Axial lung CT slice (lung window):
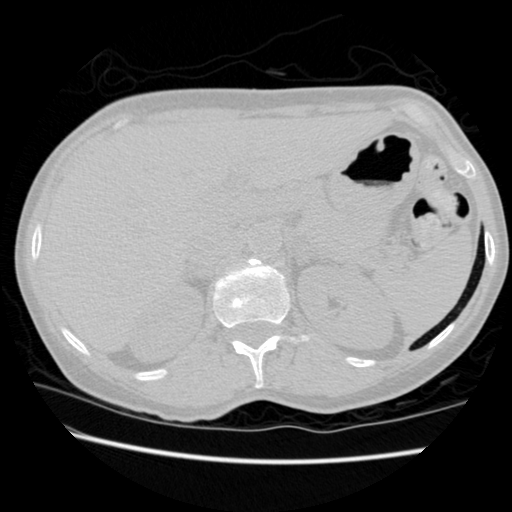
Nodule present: no